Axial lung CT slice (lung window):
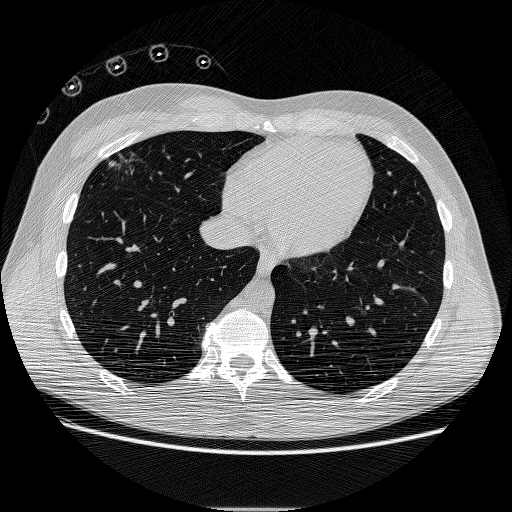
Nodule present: yes
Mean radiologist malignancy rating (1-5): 4.75